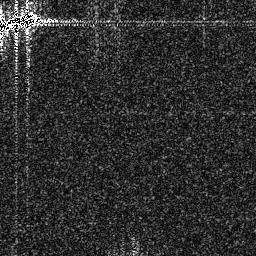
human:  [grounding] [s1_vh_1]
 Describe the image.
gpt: In the satellite image, there is  <ref>1 medium ship </ref> <box>[[0, 2, 16, 14, 0]]</box> located at top left.